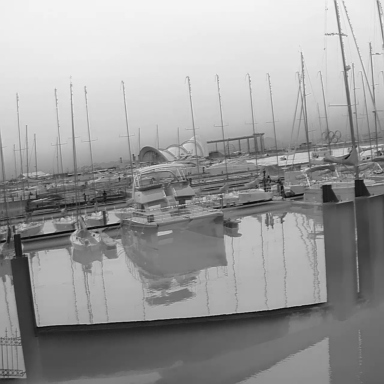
There are four sailboats in the infrared image.